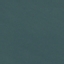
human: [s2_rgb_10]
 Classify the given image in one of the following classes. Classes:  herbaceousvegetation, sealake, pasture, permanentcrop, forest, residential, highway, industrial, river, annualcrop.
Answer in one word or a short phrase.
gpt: SeaLake